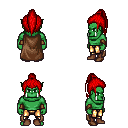
a pixel art fantasy rpg character, male body template, orc, green skin, brown cape, gold greaves, red long topknot hairstyle, cloth bracers, brown shoes, four views (front, back, left, right), 2x2 character sprite sheet, small pixel art, hard edges, no anti-aliasing